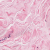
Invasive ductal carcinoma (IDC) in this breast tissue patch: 0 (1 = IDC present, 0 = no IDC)